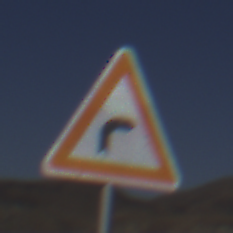
Verkehrszeichen: KurveRechts
Umgebung: Outdoor, Nature
Tageszeit: MorningAfternoon
Wetter: Clear
Licht: Natural
Jahreszeit: NotSpecified
Kontrast: HighContrast